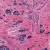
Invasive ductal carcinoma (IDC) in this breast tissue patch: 1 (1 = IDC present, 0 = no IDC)